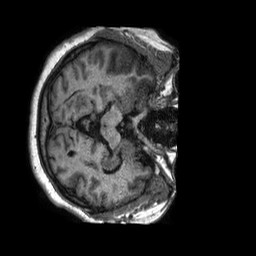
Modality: T1w
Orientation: axial
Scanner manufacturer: philips
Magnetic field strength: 1.5 T
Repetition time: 0.00836 s
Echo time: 0.003837 s